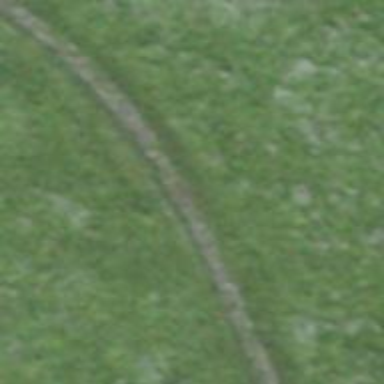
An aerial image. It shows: Path.